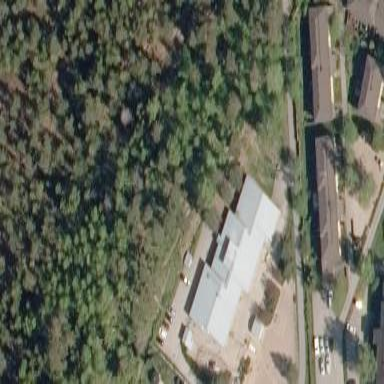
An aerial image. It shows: Kindergarten.